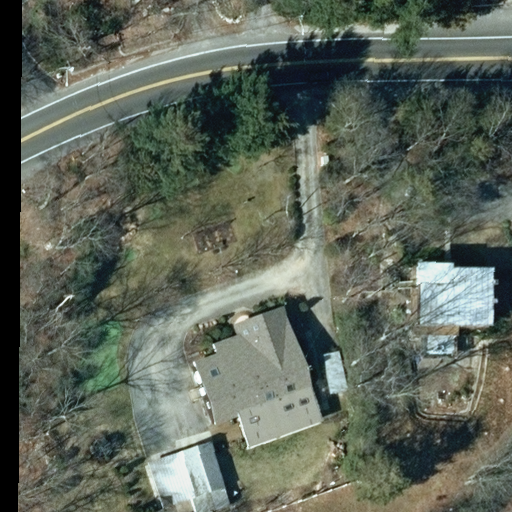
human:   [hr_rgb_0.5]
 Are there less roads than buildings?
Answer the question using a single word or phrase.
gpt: yes

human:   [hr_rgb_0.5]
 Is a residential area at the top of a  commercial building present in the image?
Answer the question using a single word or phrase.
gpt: no

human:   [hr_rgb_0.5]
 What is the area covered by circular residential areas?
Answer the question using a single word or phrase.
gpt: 0m2

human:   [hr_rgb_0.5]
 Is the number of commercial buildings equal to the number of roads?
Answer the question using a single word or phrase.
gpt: no

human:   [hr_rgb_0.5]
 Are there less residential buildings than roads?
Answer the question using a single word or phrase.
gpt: no

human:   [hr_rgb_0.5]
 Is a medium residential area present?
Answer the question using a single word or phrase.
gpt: no

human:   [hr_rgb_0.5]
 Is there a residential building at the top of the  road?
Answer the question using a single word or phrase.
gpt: no

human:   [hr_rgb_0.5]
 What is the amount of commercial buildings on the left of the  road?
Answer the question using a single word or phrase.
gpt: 0

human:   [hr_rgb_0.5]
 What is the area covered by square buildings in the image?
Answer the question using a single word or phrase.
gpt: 0m2

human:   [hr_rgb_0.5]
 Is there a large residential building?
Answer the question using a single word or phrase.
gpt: no

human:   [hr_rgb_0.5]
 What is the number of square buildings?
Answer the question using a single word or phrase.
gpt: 0

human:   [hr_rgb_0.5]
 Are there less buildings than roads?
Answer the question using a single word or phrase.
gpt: no

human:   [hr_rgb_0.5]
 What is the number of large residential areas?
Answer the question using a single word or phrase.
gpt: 1

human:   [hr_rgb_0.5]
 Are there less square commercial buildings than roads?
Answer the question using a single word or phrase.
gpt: yes

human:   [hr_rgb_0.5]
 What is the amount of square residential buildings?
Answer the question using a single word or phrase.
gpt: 0

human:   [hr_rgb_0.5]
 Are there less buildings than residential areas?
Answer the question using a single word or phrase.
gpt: no

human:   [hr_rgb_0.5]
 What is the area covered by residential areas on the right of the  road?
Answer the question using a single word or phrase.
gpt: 10637m2

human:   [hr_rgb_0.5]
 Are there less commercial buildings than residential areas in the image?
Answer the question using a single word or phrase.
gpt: yes

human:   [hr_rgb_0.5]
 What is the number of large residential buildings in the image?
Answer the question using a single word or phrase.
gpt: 0

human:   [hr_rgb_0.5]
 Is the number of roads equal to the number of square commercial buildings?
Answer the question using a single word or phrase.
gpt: no

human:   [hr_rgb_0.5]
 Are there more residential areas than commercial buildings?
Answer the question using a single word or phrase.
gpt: yes

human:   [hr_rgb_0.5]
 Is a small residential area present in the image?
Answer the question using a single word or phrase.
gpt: no

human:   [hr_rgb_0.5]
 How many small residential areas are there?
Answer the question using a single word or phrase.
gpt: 0

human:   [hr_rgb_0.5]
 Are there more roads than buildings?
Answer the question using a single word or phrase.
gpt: no

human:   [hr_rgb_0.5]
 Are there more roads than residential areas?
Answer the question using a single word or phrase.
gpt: no

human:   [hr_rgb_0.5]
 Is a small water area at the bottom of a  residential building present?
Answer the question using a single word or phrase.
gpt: no

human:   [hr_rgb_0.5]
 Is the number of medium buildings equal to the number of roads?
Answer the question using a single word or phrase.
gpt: no

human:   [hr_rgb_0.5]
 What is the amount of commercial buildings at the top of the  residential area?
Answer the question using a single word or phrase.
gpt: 0

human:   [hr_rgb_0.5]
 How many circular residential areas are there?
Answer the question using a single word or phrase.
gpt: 0

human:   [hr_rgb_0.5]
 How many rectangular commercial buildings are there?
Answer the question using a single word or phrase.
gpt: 0

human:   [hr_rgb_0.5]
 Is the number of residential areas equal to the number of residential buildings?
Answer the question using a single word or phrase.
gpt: no

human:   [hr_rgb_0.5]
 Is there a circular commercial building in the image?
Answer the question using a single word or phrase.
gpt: no

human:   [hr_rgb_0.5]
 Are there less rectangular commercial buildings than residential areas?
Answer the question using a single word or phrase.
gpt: yes

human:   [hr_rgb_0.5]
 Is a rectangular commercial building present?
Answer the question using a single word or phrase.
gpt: no

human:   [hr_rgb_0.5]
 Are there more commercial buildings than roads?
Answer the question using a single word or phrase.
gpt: no

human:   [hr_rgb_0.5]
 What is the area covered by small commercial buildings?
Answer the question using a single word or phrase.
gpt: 0m2